Question: There are similar questions on SO and the Internet regarding the Query Designer tools in Visual Studio, but I can't find any reference to the Table Designer. I'm trying to use VS2013 Pro to design SQL Server database tables (generating SQL scripts in a project, not creating/editing them live on a SQL Server) and I'm almost certain that I've done this before in VS2013, but when I've come to do so today, the Table Designer toolbar is greyed out and I don't know why.

I know I can achieve the same things as the toolbar does by editing the T-SQL, but I'd prefer to do it with the GUI tools which I've used in the past! Any idea what I'm doing wrong?
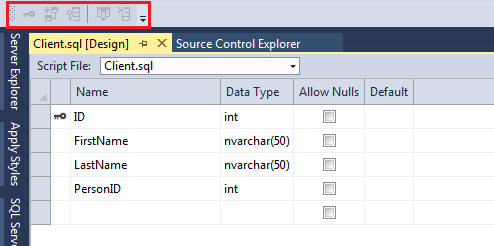
Answer: Looks like this is no longer possible in Visual Studio 2013.
<URL>